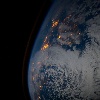
Label: cloud